Question: I want to create a custom menu, in the buttom of the screen, like this one :

what is the best ui class should I use, I think it's not a Tabbar ? Toolbar may be ?
Any piece of code help to customize will be helpful. thanks.
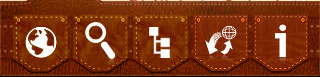
Answer: The best way to do it is by manipulating UIButtons.
Follow those steps:
- -
.
'''
-(IBAction)setTabOne{
[self resetButtons];
[tabBTOne setBackgroundImage:[UIImage imageNamed:@"tabOne_on.png"] forState:UIControlStateNormal];
[tabBTOne setSelected:YES];
[tabBTOne setUserInteractionEnabled:NO];
}
-(IBAction)setTabTwo{
[self resetButtons];
[tabBTTwo setBackgroundImage:[UIImage imageNamed:@"tabTwo_on.png"] forState:UIControlStateNormal];
[tabBTTwo setSelected:YES];
[tabBTTwo setUserInteractionEnabled:NO];
}
...
-(void)resetButtons{
[tabBTOne setSelected:NO];
[tabBTTwo setSelected:NO];
[tabBTOne setBackgroundImage:[UIImage imageNamed:@"tabOne.png"] forState:UIControlStateNormal];
[tabBTTwo setBackgroundImage:[UIImage imageNamed:@"tabTwo.png"] forState:UIControlStateNormal];
[tabBTOne setUserInteractionEnabled:YES];
[tabBTTwo setUserInteractionEnabled:YES];
}
'''